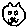
Label: cat